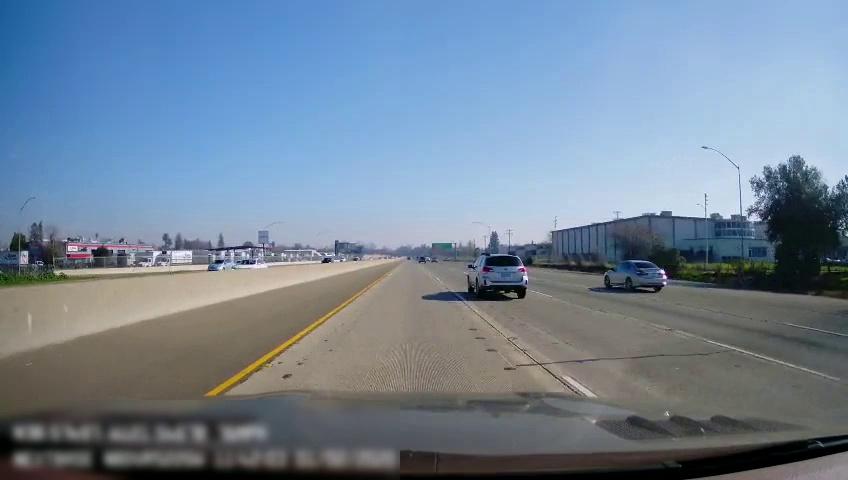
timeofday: Day
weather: Sunny
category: Drivable Space
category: Vehicles | Car
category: Drivable Space
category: Vehicles | SUV
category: Vehicles | Car
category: Lanes | Current Lane
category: Lanes | Current Lane
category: Lanes | Current Lane
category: Lanes | Alternate Lane
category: Traffic | Signs